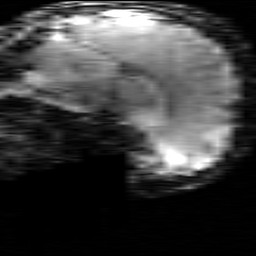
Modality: T2starw
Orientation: sagittal
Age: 21
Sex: female
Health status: healthy
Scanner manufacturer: siemens
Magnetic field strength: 3 T
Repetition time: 0.7 s
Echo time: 0.02 s